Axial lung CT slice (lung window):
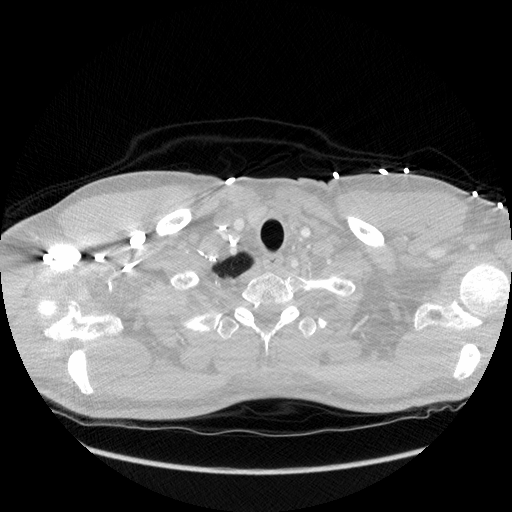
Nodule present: no